Question: I've written my custom location manager to check for an update in the user's location every 30 seconds. The code is working fine i.e. I'm receiving updates in user's location. But the problem is that the GPS icon is always visible on the status bar on top. I'm guessing that it should be visible only once in 30 seconds. Is this normal or I'm doing something wrong?

'''
public volatile Double mLatitude = 0.0;
public volatile Double mLongitude = 0.0;
int minTime = 30000;
float minDistance = 0;
MyLocationListener myLocListener = new MyLocationListener();
LocationManager locationManager = (LocationManager) getSystemService(LOCATION_SERVICE);
Criteria criteria = new Criteria();
criteria.setAltitudeRequired(false);
criteria.setBearingRequired(false);
criteria.setCostAllowed(true);
criteria.setSpeedRequired(false);
String bestProvider = locationManager.getBestProvider(criteria, false);
locationManager.requestSingleUpdate(criteria, myLocListener, null);
locationManager.requestLocationUpdates(bestProvider, minTime, minDistance, myLocListener);
private class MyLocationListener implements LocationListener {
@Override
public void onLocationChanged(Location loc)
{
if (loc != null) {
//Do something knowing the location changed by the distance you requested
mLatitude = loc.getLatitude();
mLongitude = loc.getLongitude();
Toast.makeText(mContext, "Location Changed! "+Double.toString(mLatitude)+" "+Double.toString(mLongitude), Toast.LENGTH_LONG).show();
}
}
@Override
public void onProviderDisabled(String arg0)
{
//Do something here if you would like to know when the provider is disabled by the user
Toast.makeText(mContext, "Provider Disabled! "+Double.toString(mLatitude)+" "+Double.toString(mLongitude), Toast.LENGTH_LONG).show();
}
@Override
public void onProviderEnabled(String arg0)
{
//Do something here if you would like to know when the provider is enabled by the user
Toast.makeText(mContext, "Provider Enabled! "+Double.toString(mLatitude)+" "+Double.toString(mLongitude), Toast.LENGTH_LONG).show();
}
@Override
public void onStatusChanged(String arg0, int arg1, Bundle arg2)
{
//Do something here if you would like to know when the provider status changes
Toast.makeText(mContext, "Provider Status Changed! "+Double.toString(mLatitude)+" "+Double.toString(mLongitude), Toast.LENGTH_LONG).show();
}
}
'''
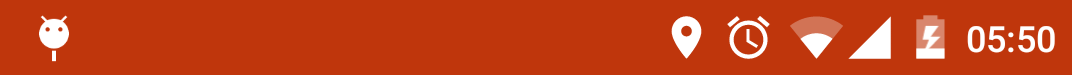
Answer: The question is old but still, it would be great to give a better answer.
You need to use a 'Handler' which runs continuously on 5 minutes interval so, you get the location update only once and you release the GPS device, this way your app won't listen to the GPS updates but your handler know when it should be called again to listen the updates.
'''
public static void getLocation(Context context) {
Handler locationHandler = new Handler();
locationHandler.post(new Runnable() {
@Override
public void run() {
LocationManager locationManager = (LocationManager) context.getSystemService(Context.LOCATION_SERVICE);
locationManager.requestSingleUpdate(LocationManager.GPS_PROVIDER, new LocationListener() {
@Override
public void onLocationChanged(Location location) {
// Handle the location update
}
@Override
public void onStatusChanged(String provider, int status, Bundle extras) {
}
@Override
public void onProviderEnabled(String provider) {
}
@Override
public void onProviderDisabled(String provider) {
}
}, null);
locationHandler.postDelayed(this, 1000 * 60 * 5);
}
});
}
'''